Question: I'm having an issue with both my hover and active states for some of my buttons.

The buttons you see above move slightly to the right when you either hover or make it active. My arrow buttons however work fine.
Here is my CSS code for the middle buttons:
'''
div.clean_rounded-horizontal.st_sliding_active >div.st_tabs{overflow:visible}
div.clean_rounded-horizontal >div.st_tabs div.st_tabs_wrap{position:relative !important;width:100%}
div.clean_rounded-horizontal.st_sliding_active >div.st_tabs div.st_tabs_wrap{width:auto !important;margin:0px 49px}
div.clean_rounded-horizontal >div.st_tabs ul{width:10000px;margin:0px;padding:0px;list-style:none}
div.clean_rounded-horizontal >div.st_tabs ul li{display:block;float:left;margin:0px}
div.clean_rounded-horizontal >div.st_tabs ul li a{color:#98d1e9;display:block;height:50px;text-decoration: none;text-align:center;width:90px;font:bold 12px/50px Arial,Helvetica,sans-serif;background:url("http://i52.photobucket.com/albums/g25/AniM3Fr3aK/portbuttons_zps914fad15.png~original") no-repeat}
div.clean_rounded-horizontal >div.st_tabs ul li a:hover{background-position:center -51px;}
div.clean_rounded-horizontal >div.st_tabs ul li a.st_tab_first{}div.clean_rounded-horizontal.st_sliding_active >div.st_tabs ul li a.st_tab_first{border-left:0 none;border-top-left-radius:0px}
div.clean_rounded-horizontal >div.st_tabs ul li a.st_tab_last{}
div.clean_rounded-horizontal.st_sliding_active >div.st_tabs ul li a.st_tab_last{border-right:0 none;border-top-right-radius:0px}
div.clean_rounded-horizontal >div.st_tabs ul li a.st_tab_active{background-position:center -51px;}
'''
Thank you for the help, not sure why it's doing this.
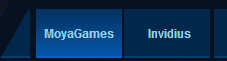
Answer: I found the solution. for some reason when I center it, it goes a bit to the right. So to fix it I have to change the center to a left. Like so
'''
div.clean_rounded-horizontal >div.st_tabs ul li a.st_tab_active{background-position:left -51px;}
'''